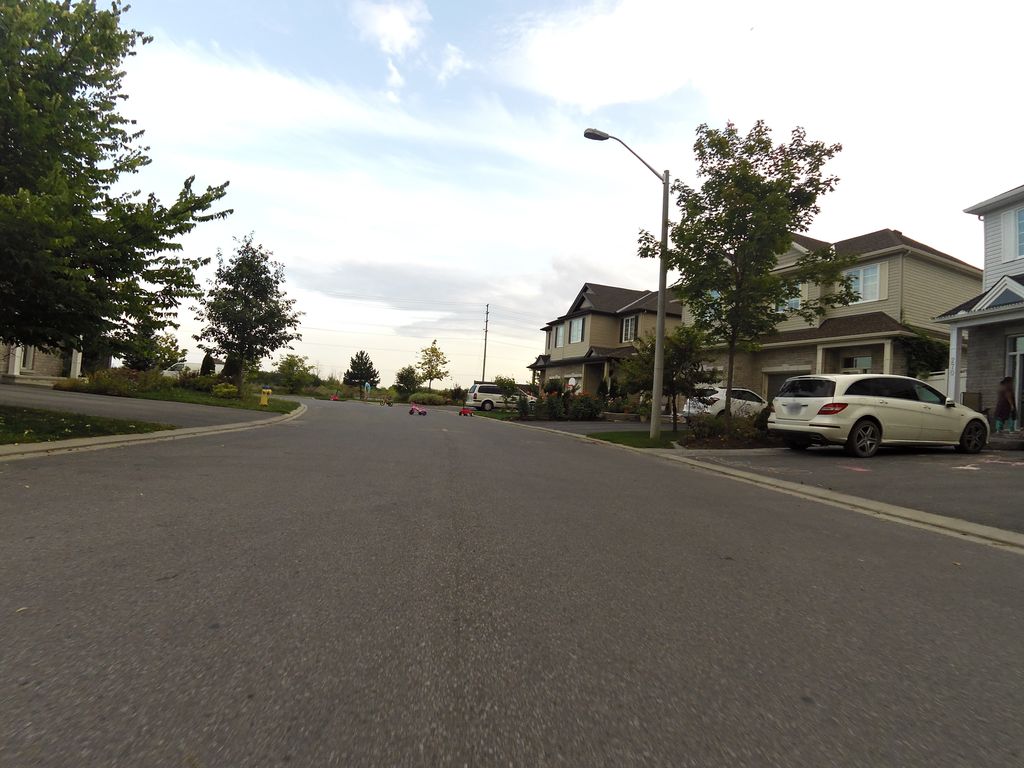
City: ottawa-gatineau